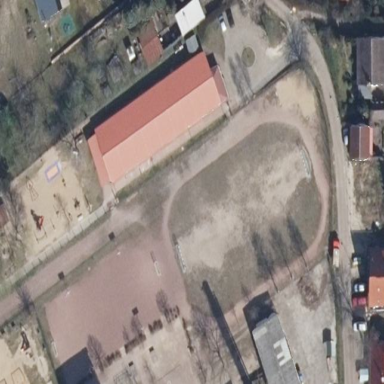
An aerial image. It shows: Kindergarten building.